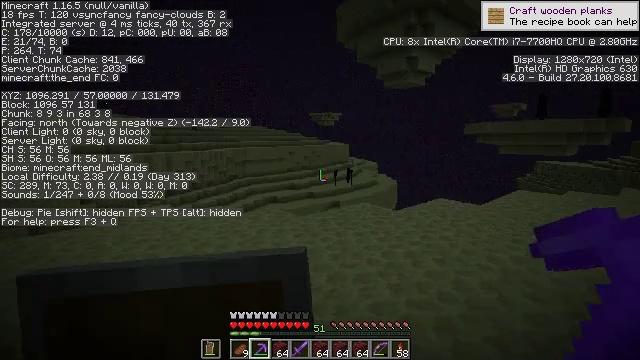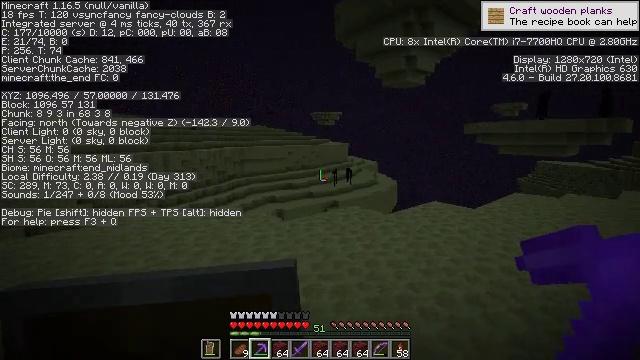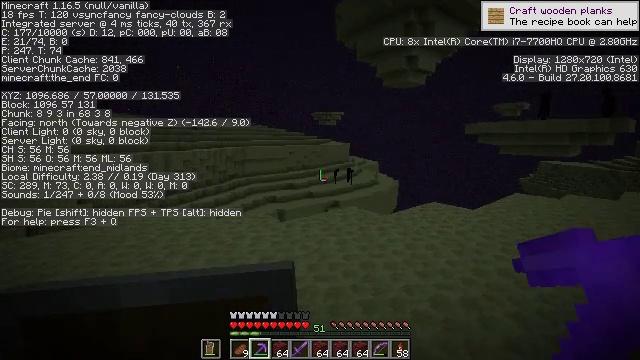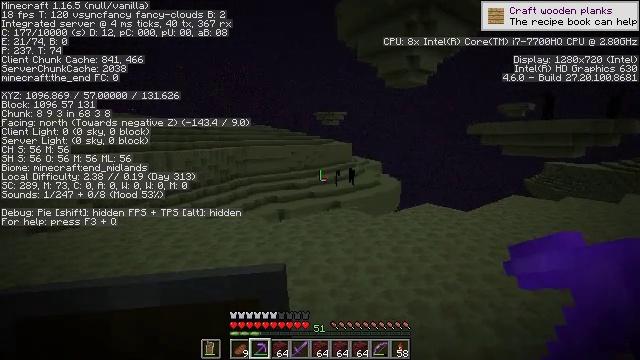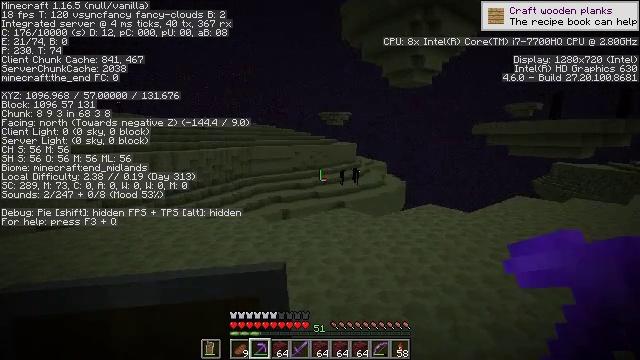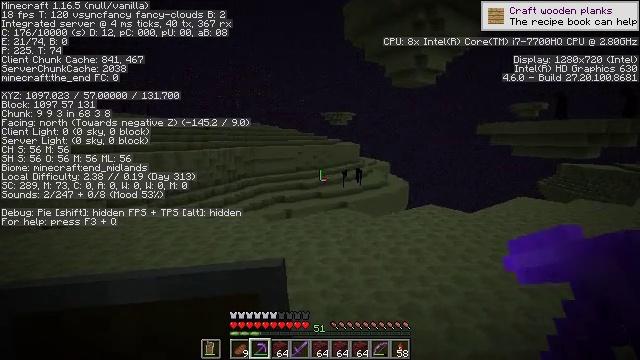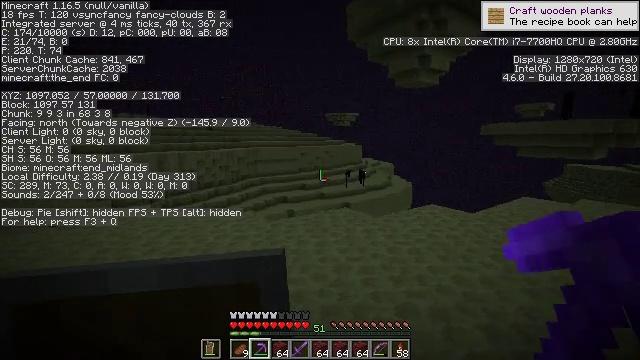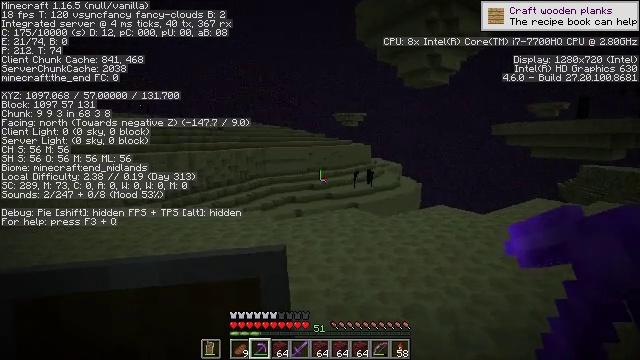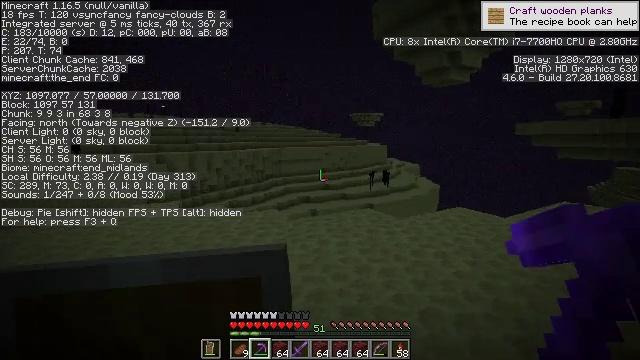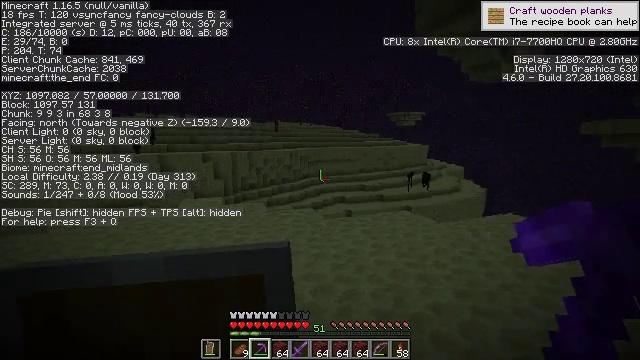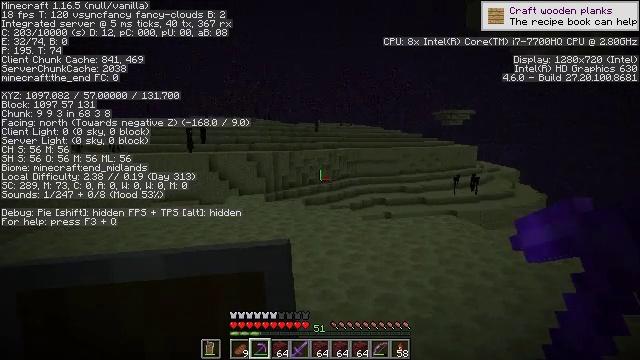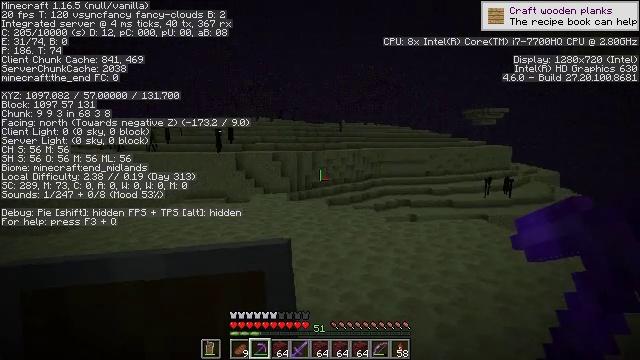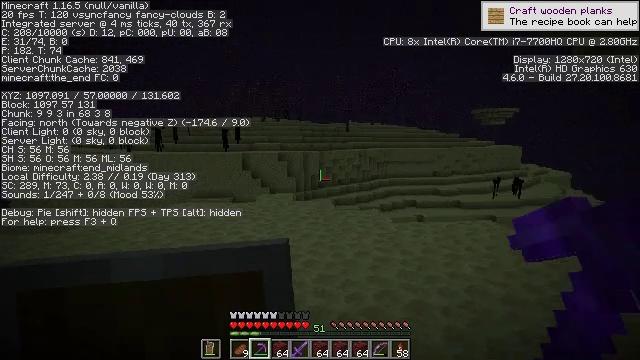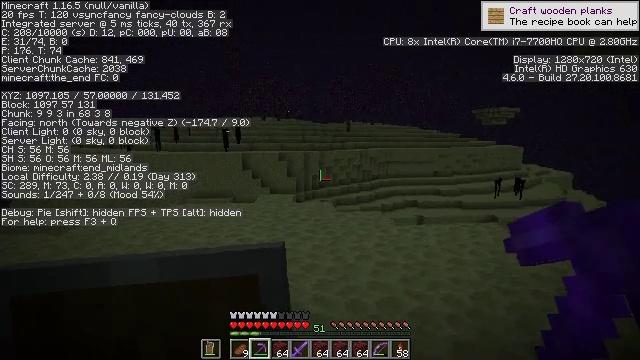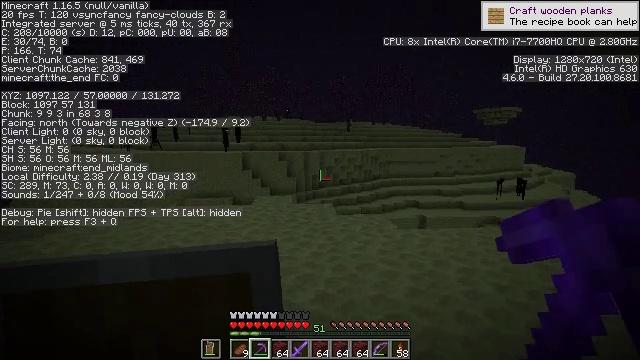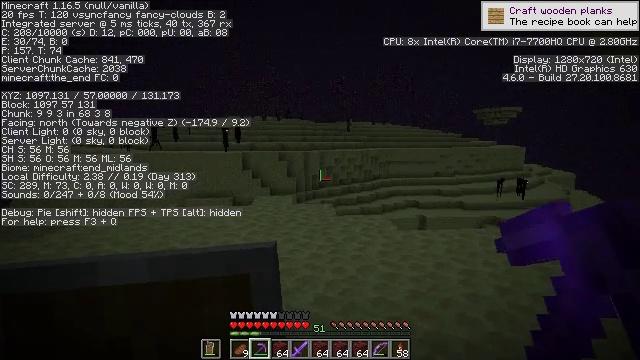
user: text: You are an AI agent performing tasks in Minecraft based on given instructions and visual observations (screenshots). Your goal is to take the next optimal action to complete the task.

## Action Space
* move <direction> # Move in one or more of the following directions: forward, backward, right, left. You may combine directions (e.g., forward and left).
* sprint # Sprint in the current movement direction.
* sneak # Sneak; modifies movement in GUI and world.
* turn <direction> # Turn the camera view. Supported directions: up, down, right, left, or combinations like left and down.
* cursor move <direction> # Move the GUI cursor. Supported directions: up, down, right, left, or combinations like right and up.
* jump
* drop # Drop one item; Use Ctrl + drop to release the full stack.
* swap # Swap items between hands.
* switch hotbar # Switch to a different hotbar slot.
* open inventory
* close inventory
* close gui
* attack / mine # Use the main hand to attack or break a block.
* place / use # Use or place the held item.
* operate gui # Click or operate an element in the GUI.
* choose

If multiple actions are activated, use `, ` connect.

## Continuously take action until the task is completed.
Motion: motion action
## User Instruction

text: Collect end stone for your base.
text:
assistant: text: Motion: move forward and move right
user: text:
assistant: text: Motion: move right
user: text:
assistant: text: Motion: move right
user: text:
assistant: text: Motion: turn left
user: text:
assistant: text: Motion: no_op
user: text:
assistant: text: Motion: no_op
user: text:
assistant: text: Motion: turn left
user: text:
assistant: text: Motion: turn left
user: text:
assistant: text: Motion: turn left
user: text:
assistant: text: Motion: turn left
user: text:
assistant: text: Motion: turn left
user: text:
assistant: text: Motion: move forward, turn left
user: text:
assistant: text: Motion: move forward
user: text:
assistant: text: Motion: move forward
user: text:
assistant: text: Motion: no_op
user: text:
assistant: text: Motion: move forward
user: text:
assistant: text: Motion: move forward
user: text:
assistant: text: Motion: move forward, turn left and down
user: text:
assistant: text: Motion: move forward, turn left and down
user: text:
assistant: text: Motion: move forward, turn down
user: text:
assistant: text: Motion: move forward
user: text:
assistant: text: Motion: move forward
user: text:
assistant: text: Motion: move forward
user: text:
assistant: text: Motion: move forward
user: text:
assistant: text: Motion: move forward, turn down
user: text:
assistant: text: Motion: move forward, turn down
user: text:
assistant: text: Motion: move forward, turn down
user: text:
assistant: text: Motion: move forward
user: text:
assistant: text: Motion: move forward
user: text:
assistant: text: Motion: move forward